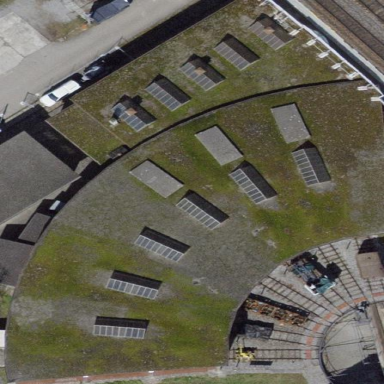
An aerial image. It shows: Building with flat roof in the shape of roundhouse.